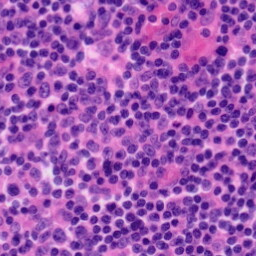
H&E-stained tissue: Tonsil